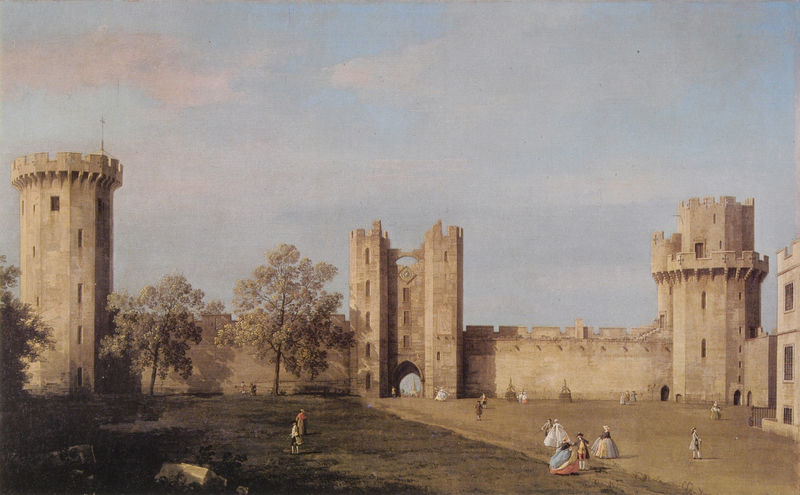
Titel: Warwick Castle: the East Front from the Courtyard
Künstler: Canaletto (Antonio Canal)
Standort: Birmingham (UK)
Institution: Birmingham Museum and Art Gallery
Schlagwörter: baum, blau, blätter, gemälde, gruppe, himmel, mann, schatten, wolken, bäume, frauen, grün, landschaft, menschen, stadt, bunt, damen, fenster, frankreich, frau, grau, hut, kleid, kleider, licht, männer, paris, straße, tür, weiss, anlage, gebäude, gras, haus, park, rasen, schloss, tiere, weg, wiese, wolke, leute, malerei, rock, alt, architektur, barock, stein, steine, öl, erde, feld, natur, sonne, adel, kind, paar, personen, england, renaissance, kinder, rund, turm, garten, adelige, deutschland, dutt, farbig, ansicht, bogen, fassade, passanten, vedute, röcke, mast, mauer, tag, kuh, hof, spazieren, platz, romantik, staffage, arch, architecture, blue, court, men, people, red, stairs, steps, white, women, black, dress, dresses, green, ladies, painting, table, wall, windows, yellow, pink, brown, tor, zinnen, befestigung, eingang, ruine, rinder, burg, eckig, lehnstuhl, kreuz, türme, torbogen, festung, zentralperspektive, schwarzweiß, gemäuer, clouds, man, sky, stone, tree, mittelalter, building, field, summer, tower, trees, stadtmauer, auffahrt, baroque, ballustrade, spaziergänger, grass, light, entrance, louvre, hirte, castle, gebäuse, ruin, shadow, couple, cross, wolkem, krinoline, reifrock, staffagefiguren, schutz, children, sunny, zinne, paare, wlken, schießscharten, zinnenkranz, courtyard, neogotik, brick, gate, lawn, befestigungsanlage, burganlage, schlossmauer, branches, scharten, pale, gowns, play, tent, höflinge, tan, dancing, poussain, überdimensional, gentlemen, turret, towers, burghof, skirts, schlass, blocks, trunks, daylight, pousset, himmel#wolken, games, yard, doorways, stessel, baumbäume, paysage, inner, arrow slits, dancng